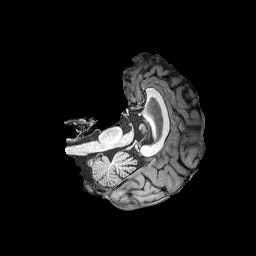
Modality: T1w
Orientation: axial
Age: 44
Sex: female
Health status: healthy